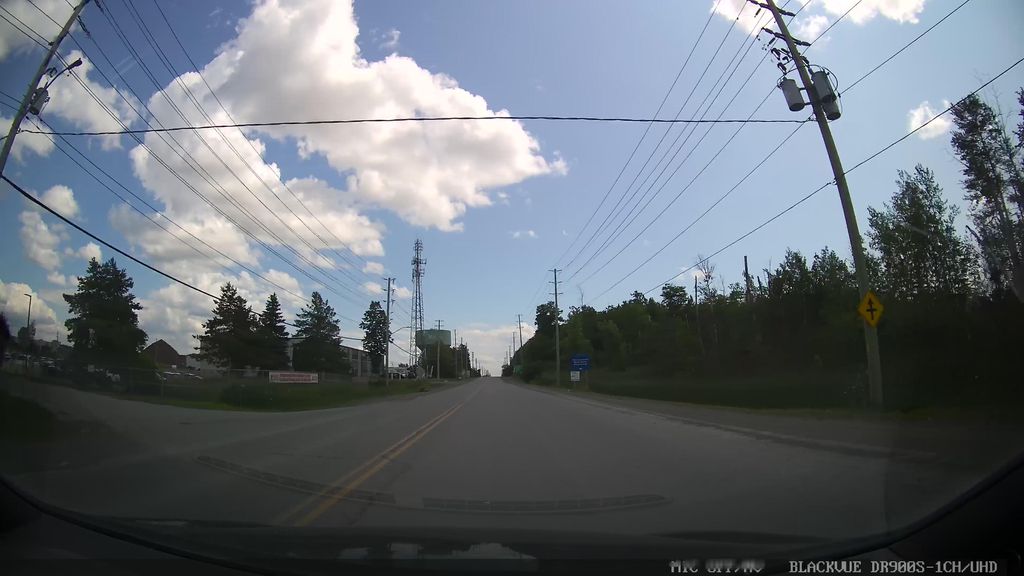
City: ottawa-gatineau